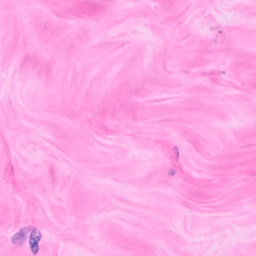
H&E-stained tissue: Breast